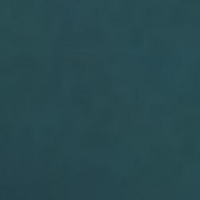
EUNIS habitat code: 14
Species observed at this site:
Pica pica
Corvus corone